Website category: university
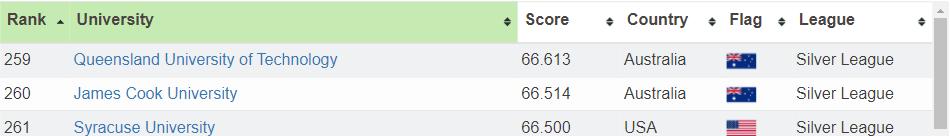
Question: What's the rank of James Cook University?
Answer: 260

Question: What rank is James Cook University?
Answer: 260

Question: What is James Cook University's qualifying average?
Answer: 260

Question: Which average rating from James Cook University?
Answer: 260

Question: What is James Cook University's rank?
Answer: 260

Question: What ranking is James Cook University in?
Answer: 260

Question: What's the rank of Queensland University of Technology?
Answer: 259

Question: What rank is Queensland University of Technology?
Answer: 259

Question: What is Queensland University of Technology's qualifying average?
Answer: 259

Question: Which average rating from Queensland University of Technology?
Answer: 259

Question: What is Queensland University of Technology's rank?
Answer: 259

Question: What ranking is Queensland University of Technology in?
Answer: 259

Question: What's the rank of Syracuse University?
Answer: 261

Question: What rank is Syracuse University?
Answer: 261

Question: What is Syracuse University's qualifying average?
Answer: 261

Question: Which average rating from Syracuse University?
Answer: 261

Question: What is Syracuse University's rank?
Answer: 261

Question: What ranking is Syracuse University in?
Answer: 261

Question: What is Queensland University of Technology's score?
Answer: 66.613

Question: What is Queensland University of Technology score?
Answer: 66.613

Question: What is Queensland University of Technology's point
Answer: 66.613

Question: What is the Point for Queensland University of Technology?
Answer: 66.613

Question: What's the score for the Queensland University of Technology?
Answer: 66.613

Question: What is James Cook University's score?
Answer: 66.514

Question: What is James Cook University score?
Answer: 66.514

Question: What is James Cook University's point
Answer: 66.514

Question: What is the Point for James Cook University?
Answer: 66.514

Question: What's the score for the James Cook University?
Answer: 66.514

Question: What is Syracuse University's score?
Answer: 66.500

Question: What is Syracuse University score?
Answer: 66.500

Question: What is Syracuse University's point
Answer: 66.500

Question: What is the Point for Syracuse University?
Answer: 66.500

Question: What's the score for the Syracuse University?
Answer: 66.500

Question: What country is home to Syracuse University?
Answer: USA

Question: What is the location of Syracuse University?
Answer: USA

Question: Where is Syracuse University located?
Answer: USA

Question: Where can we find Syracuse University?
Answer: USA

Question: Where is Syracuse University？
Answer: USA

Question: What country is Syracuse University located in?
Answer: USA

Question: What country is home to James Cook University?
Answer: Australia

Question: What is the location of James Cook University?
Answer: Australia

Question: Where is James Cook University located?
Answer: Australia

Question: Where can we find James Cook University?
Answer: Australia

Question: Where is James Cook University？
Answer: Australia

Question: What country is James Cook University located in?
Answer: Australia

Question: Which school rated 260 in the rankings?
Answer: James Cook University

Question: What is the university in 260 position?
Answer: James Cook University

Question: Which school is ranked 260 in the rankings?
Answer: James Cook University

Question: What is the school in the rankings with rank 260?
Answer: James Cook University

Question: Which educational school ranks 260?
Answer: James Cook University

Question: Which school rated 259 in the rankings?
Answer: Queensland University of Technology

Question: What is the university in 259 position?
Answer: Queensland University of Technology

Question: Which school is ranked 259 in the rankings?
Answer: Queensland University of Technology

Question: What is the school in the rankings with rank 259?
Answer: Queensland University of Technology

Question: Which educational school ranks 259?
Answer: Queensland University of Technology

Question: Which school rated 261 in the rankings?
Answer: Syracuse University

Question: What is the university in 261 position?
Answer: Syracuse University

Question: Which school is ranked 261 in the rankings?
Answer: Syracuse University

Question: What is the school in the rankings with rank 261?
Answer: Syracuse University

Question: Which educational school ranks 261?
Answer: Syracuse University

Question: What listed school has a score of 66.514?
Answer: James Cook University

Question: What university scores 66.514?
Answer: James Cook University

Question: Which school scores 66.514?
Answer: James Cook University

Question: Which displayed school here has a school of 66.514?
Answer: James Cook University